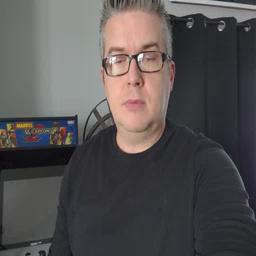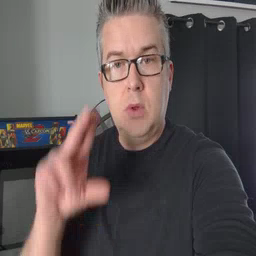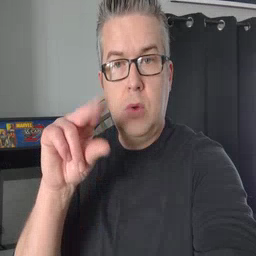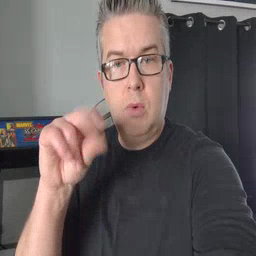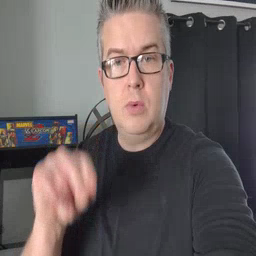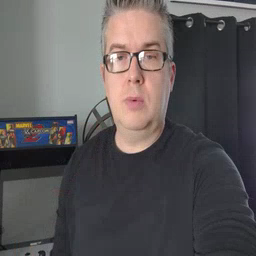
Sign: no